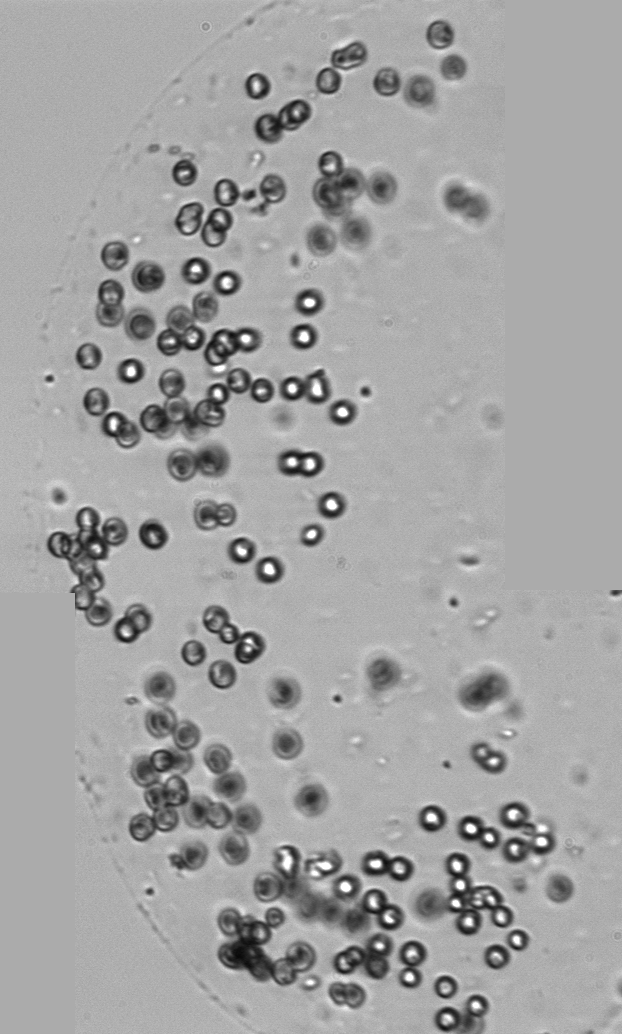
Label: Phaeocystis